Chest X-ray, PA view. Patient: 49 years old, sex F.
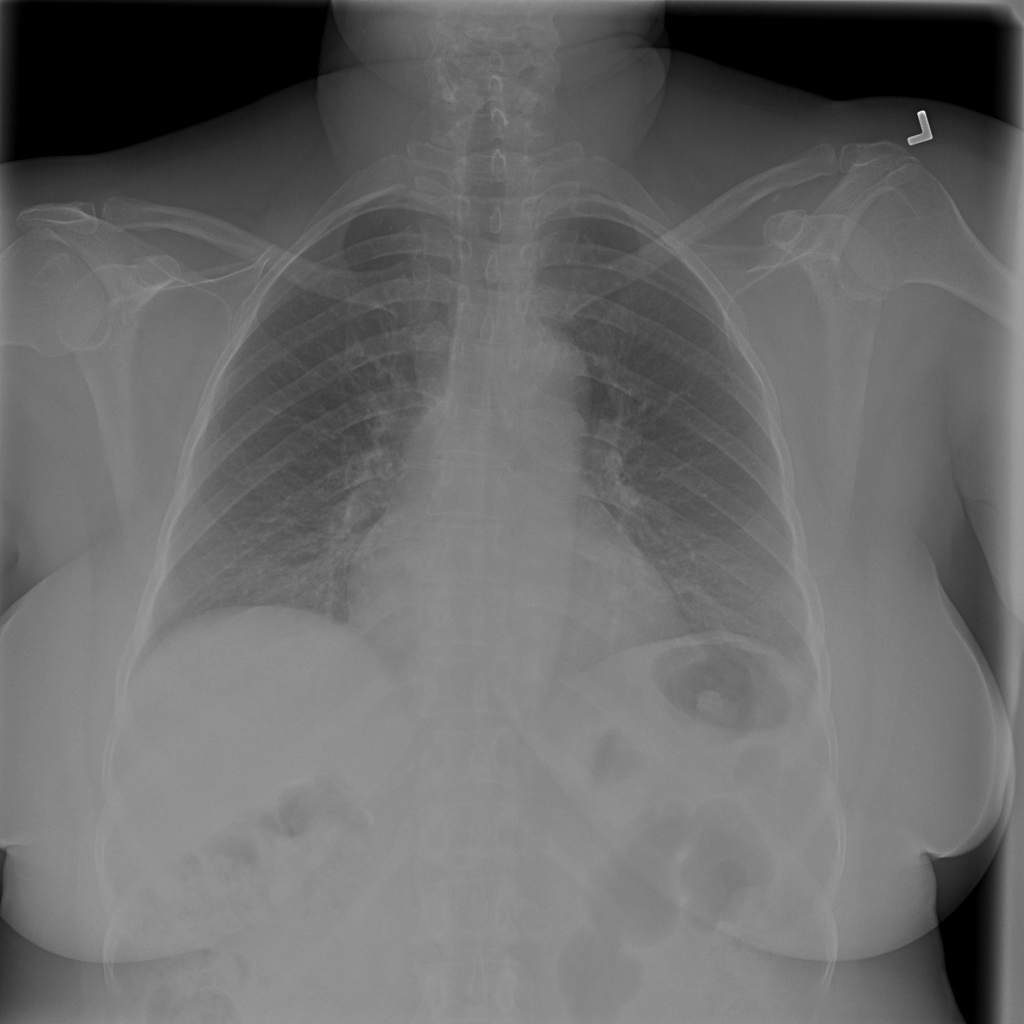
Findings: No Finding